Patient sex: M
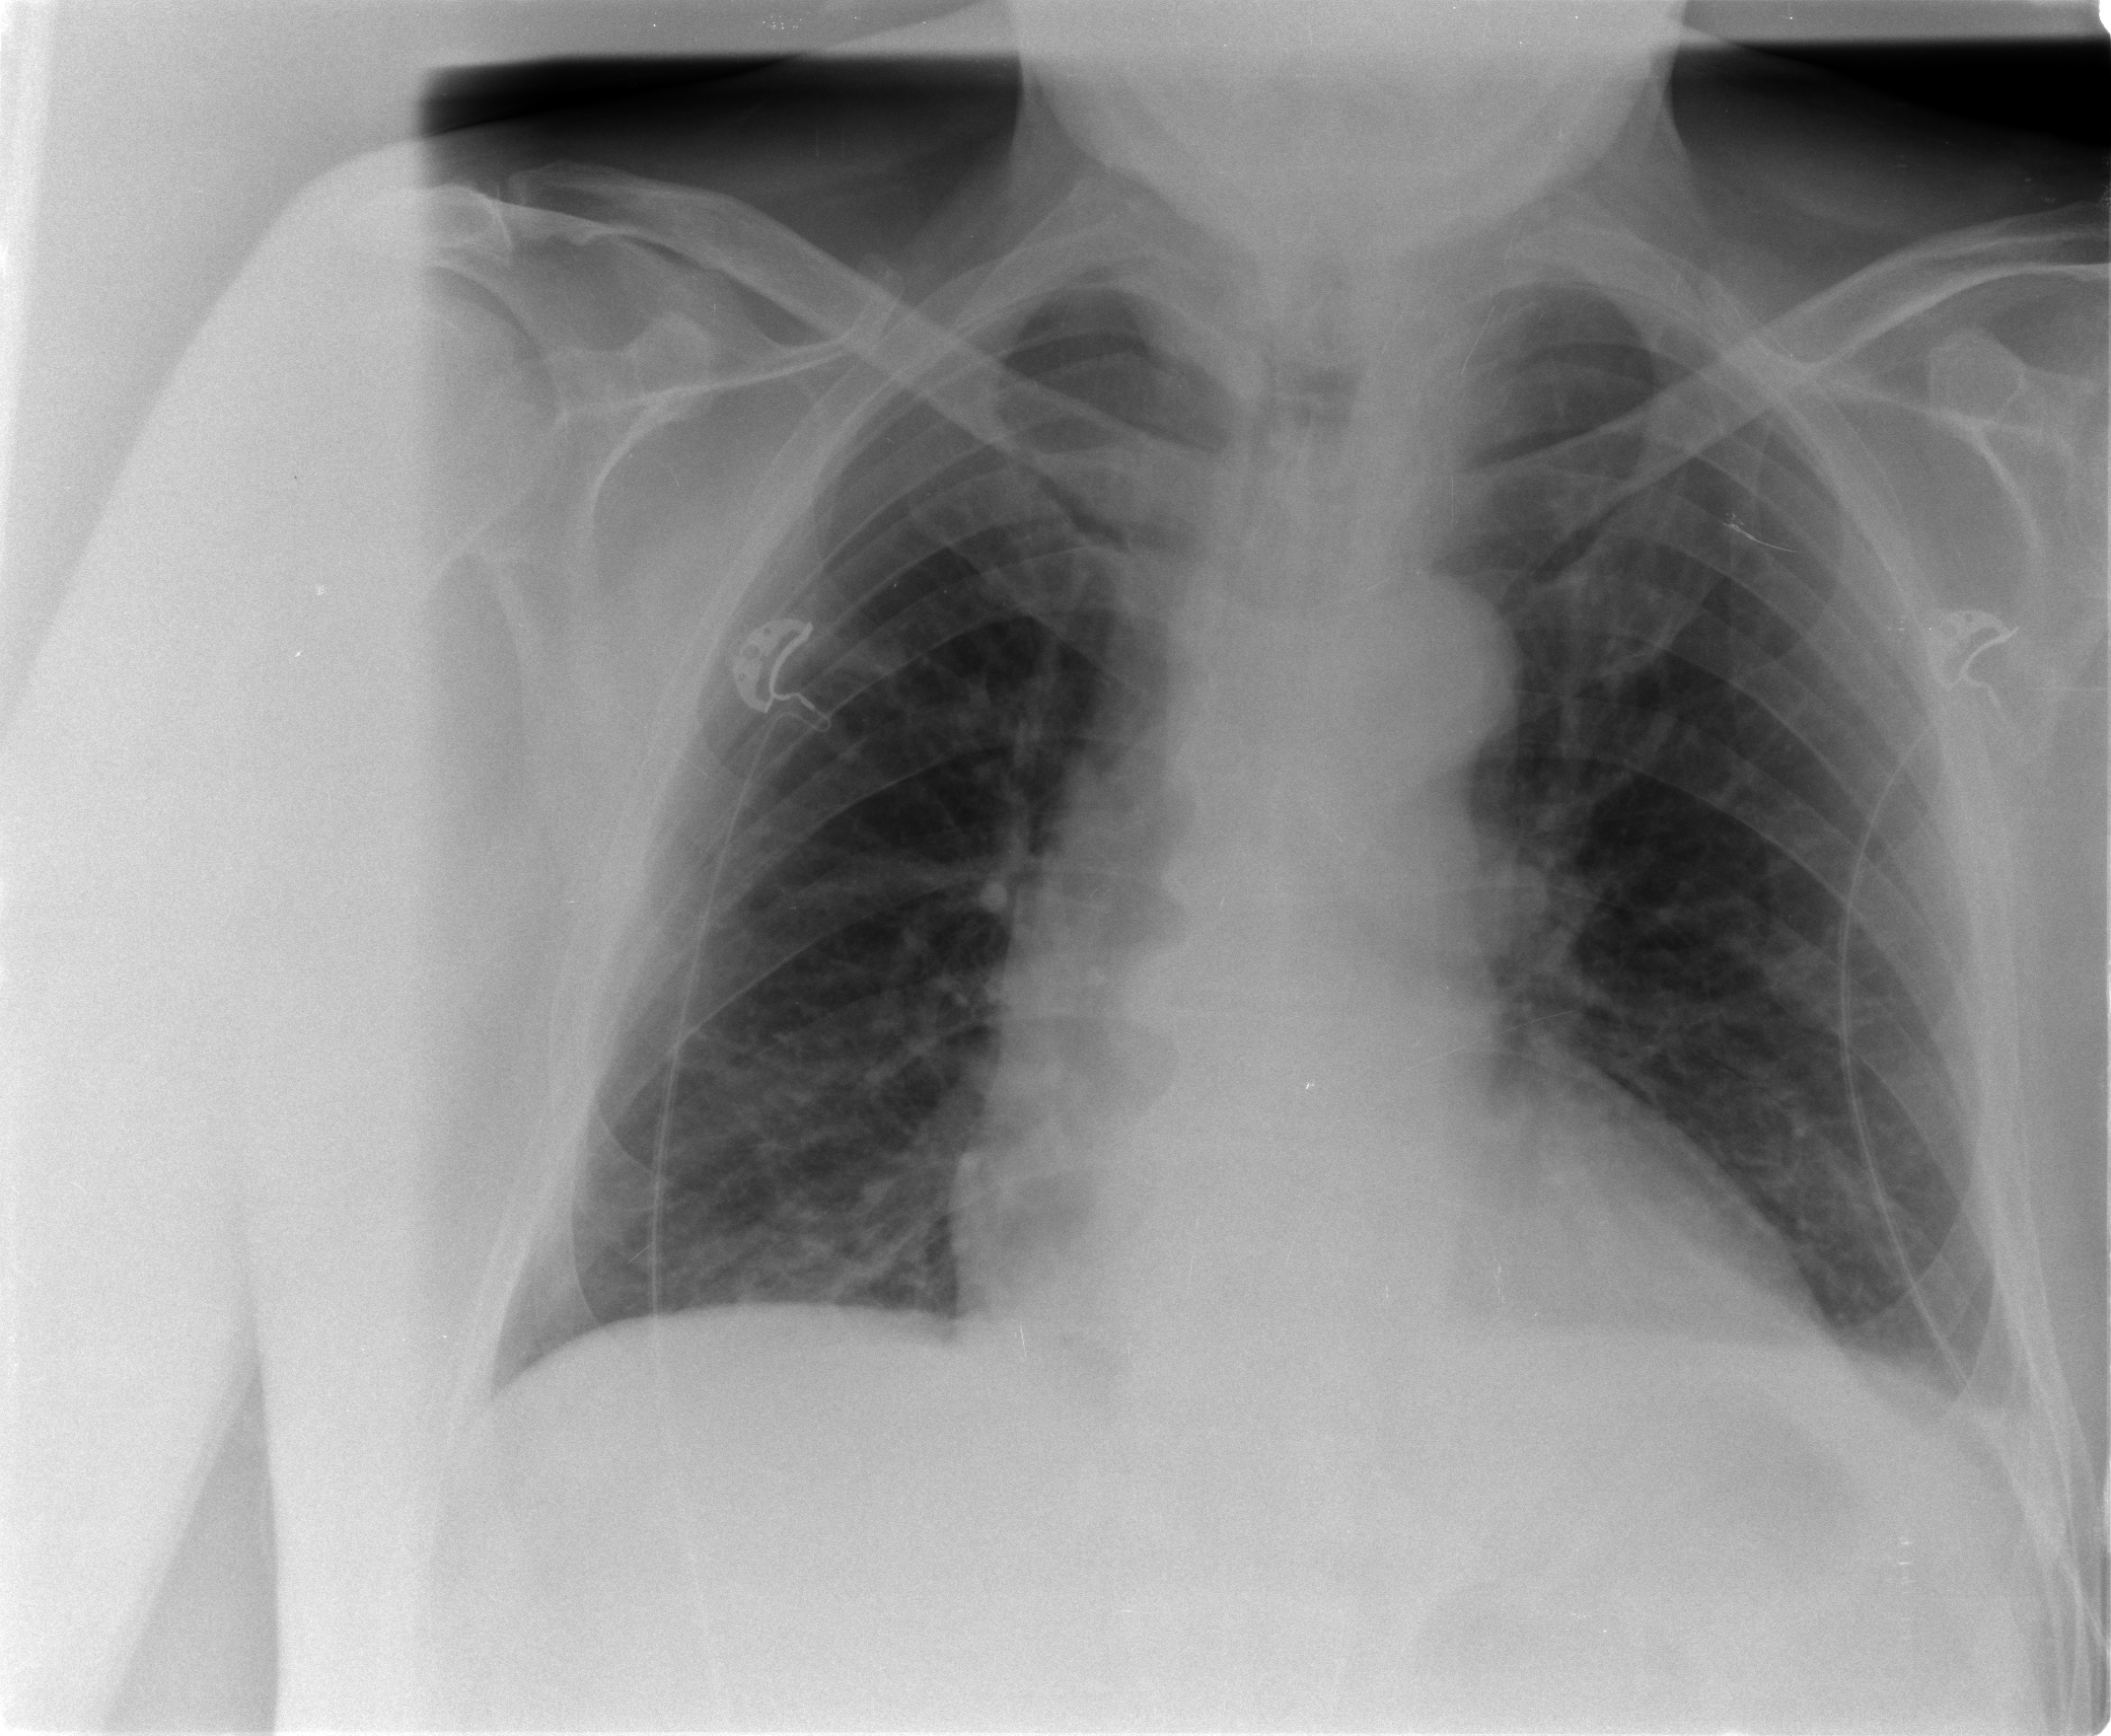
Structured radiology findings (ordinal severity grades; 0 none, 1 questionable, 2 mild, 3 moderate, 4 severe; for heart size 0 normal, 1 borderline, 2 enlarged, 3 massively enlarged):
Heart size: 0
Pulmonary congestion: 0
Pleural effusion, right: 0
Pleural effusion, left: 1
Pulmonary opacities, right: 0
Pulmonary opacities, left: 0
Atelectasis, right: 0
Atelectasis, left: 0